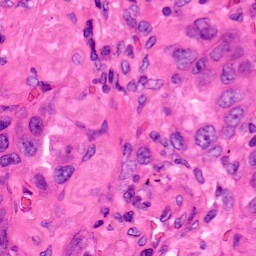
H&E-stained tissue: Lung